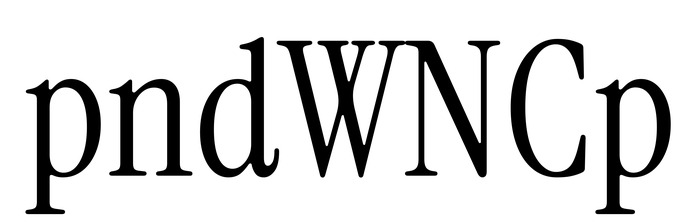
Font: InstrumentSerif-Regular